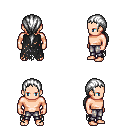
a pixel art fantasy rpg character, male body template, human, light skin, black tattered cape, metal pants, white ponytail hairstyle, four views (front, back, left, right), 2x2 character sprite sheet, small pixel art, hard edges, no anti-aliasing